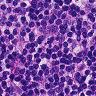
Metastatic tissue present: no